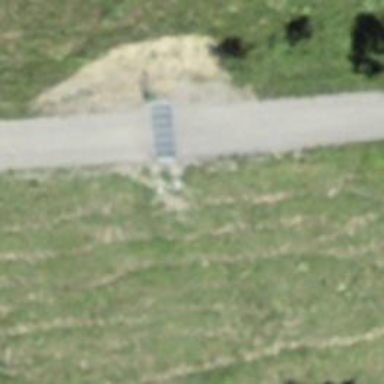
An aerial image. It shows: Cattle grid.